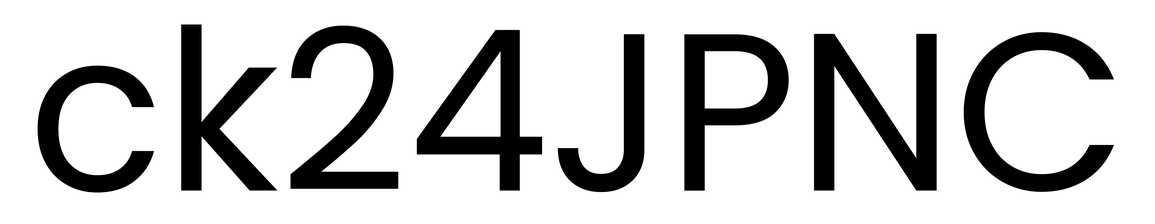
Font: Poppins-Regular